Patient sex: M
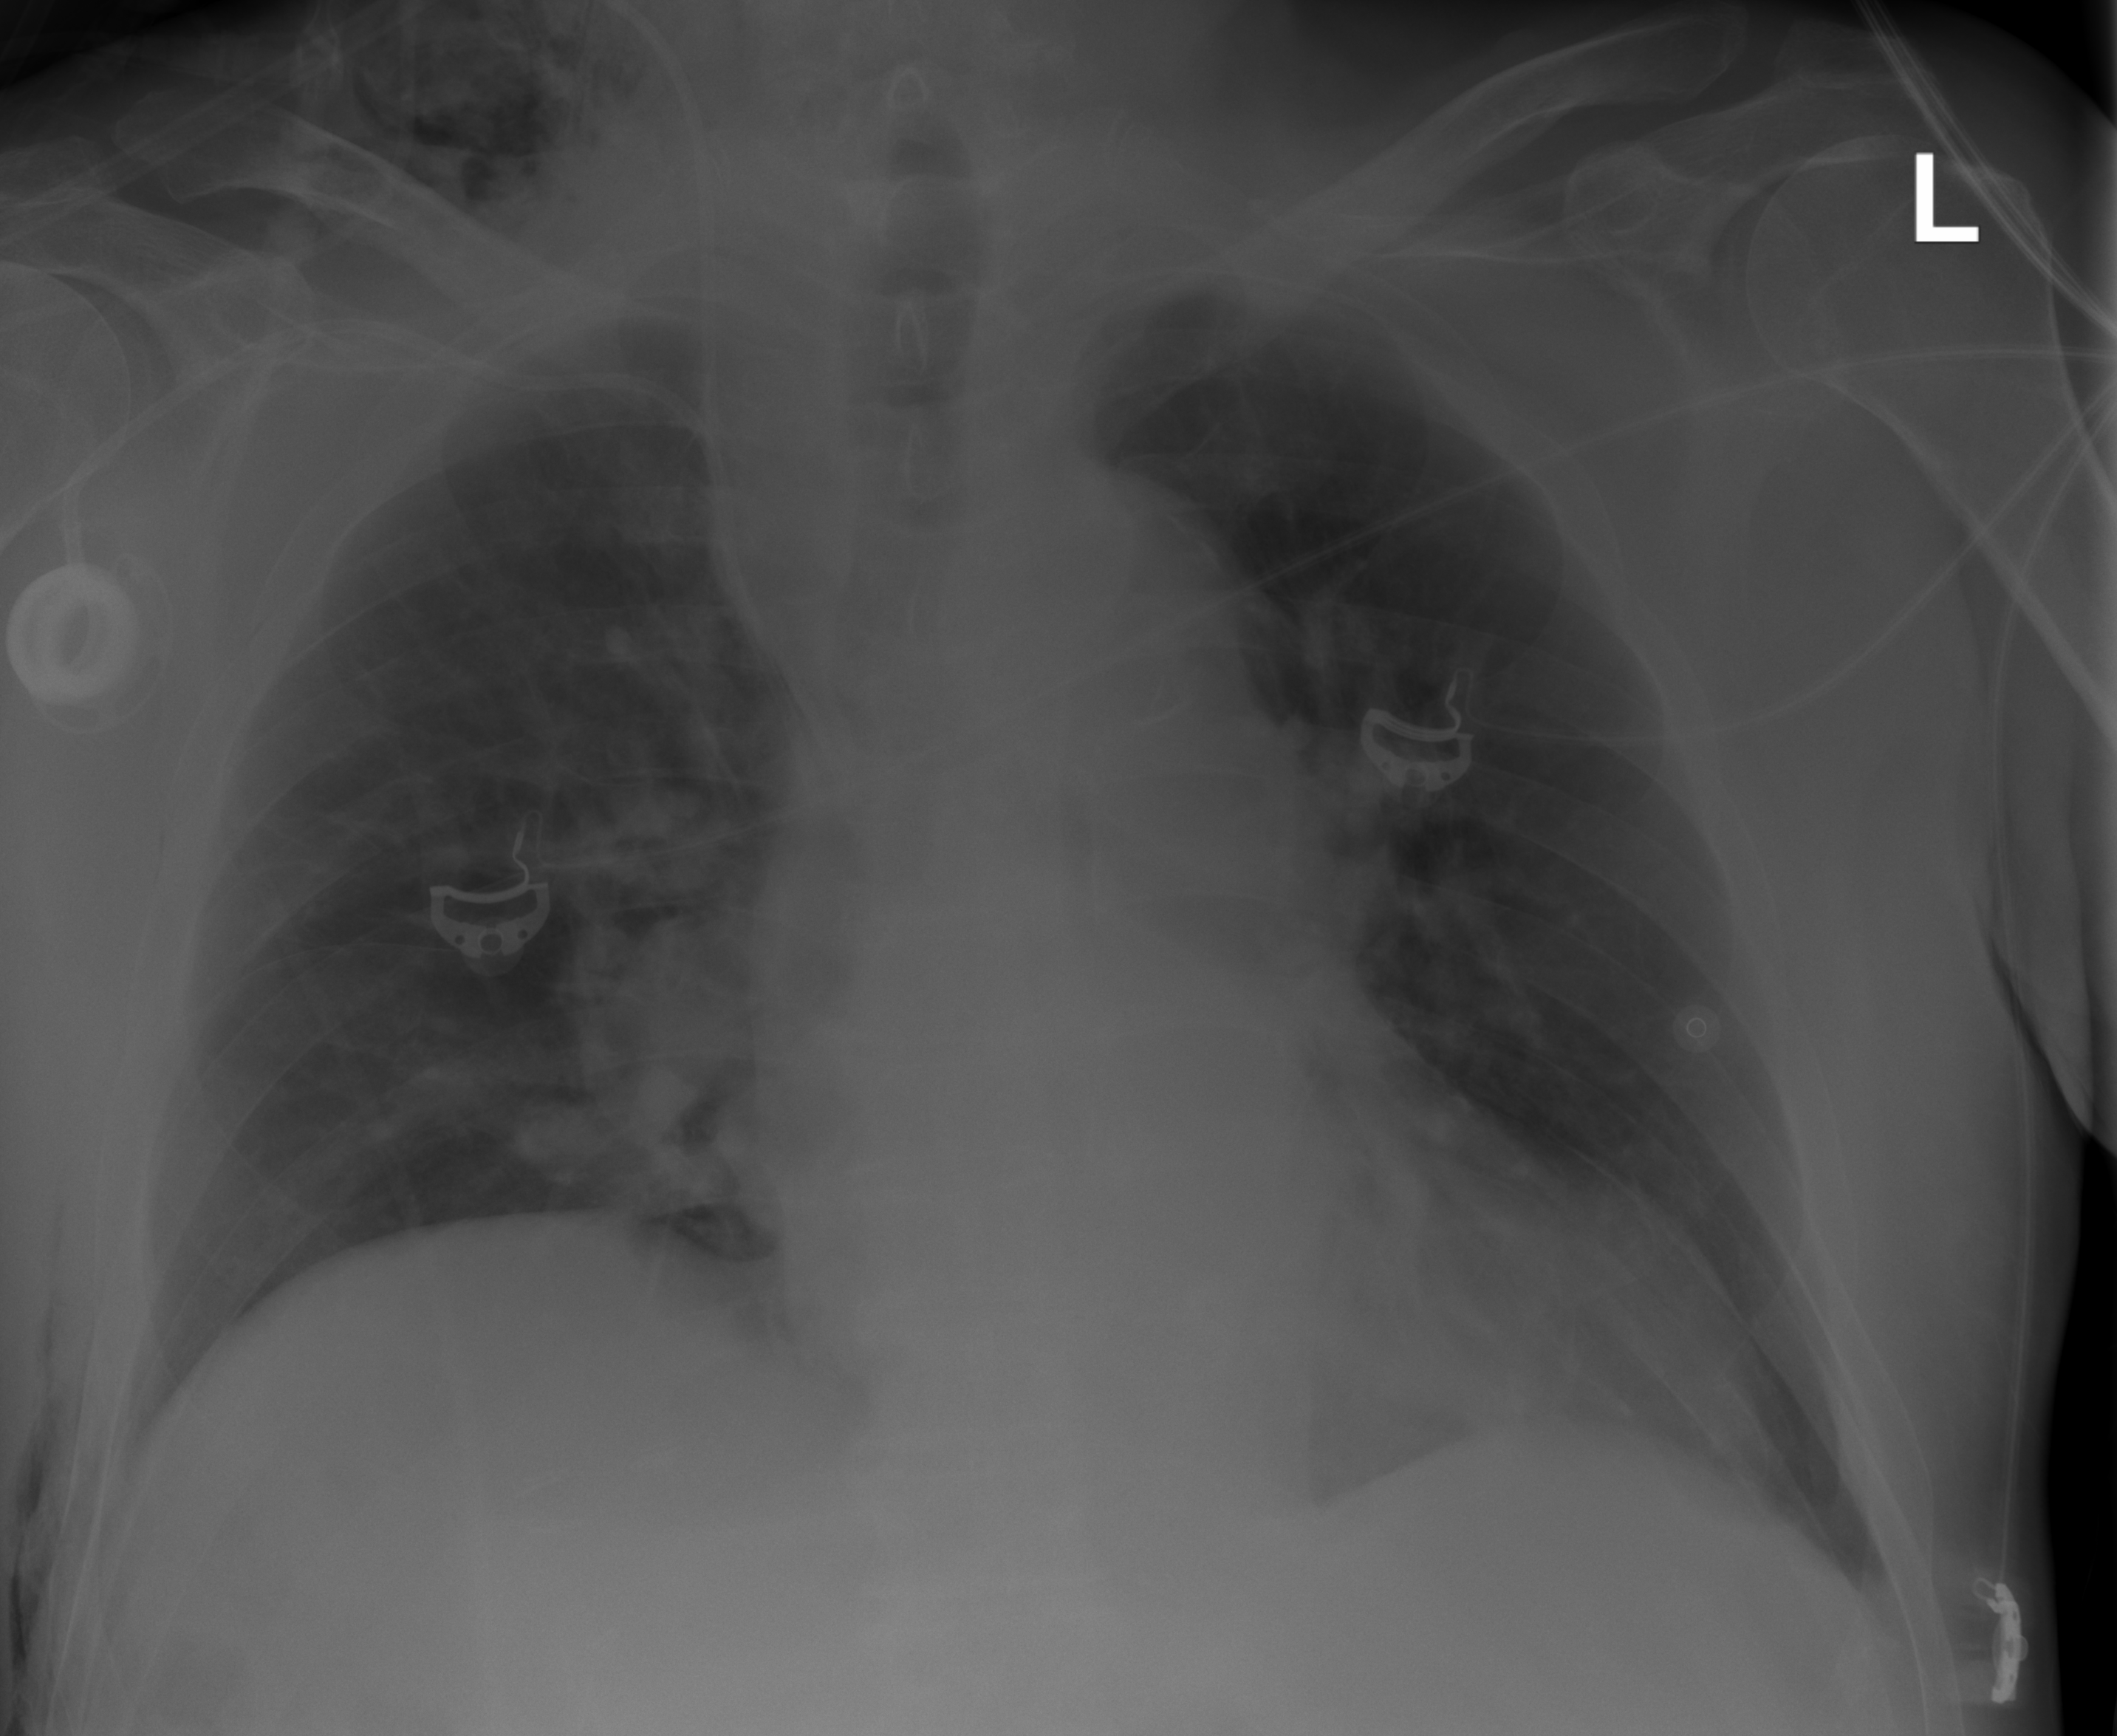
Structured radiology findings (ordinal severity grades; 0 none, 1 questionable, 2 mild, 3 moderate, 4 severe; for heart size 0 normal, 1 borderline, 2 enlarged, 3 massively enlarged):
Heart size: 1
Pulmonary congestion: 2
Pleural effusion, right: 0
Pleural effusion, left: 1
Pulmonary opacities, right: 0
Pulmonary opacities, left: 0
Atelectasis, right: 0
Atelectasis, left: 2